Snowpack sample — Loveland Pass, Silver Plume, Colorado, USA (2/11/26, 12:00 PM MST)
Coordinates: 39.663, -105.886
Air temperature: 35 °F
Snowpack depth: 82 cm
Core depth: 20 cm
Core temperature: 17.6 °F
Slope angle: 13°, slope face: 12°
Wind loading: high
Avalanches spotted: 1
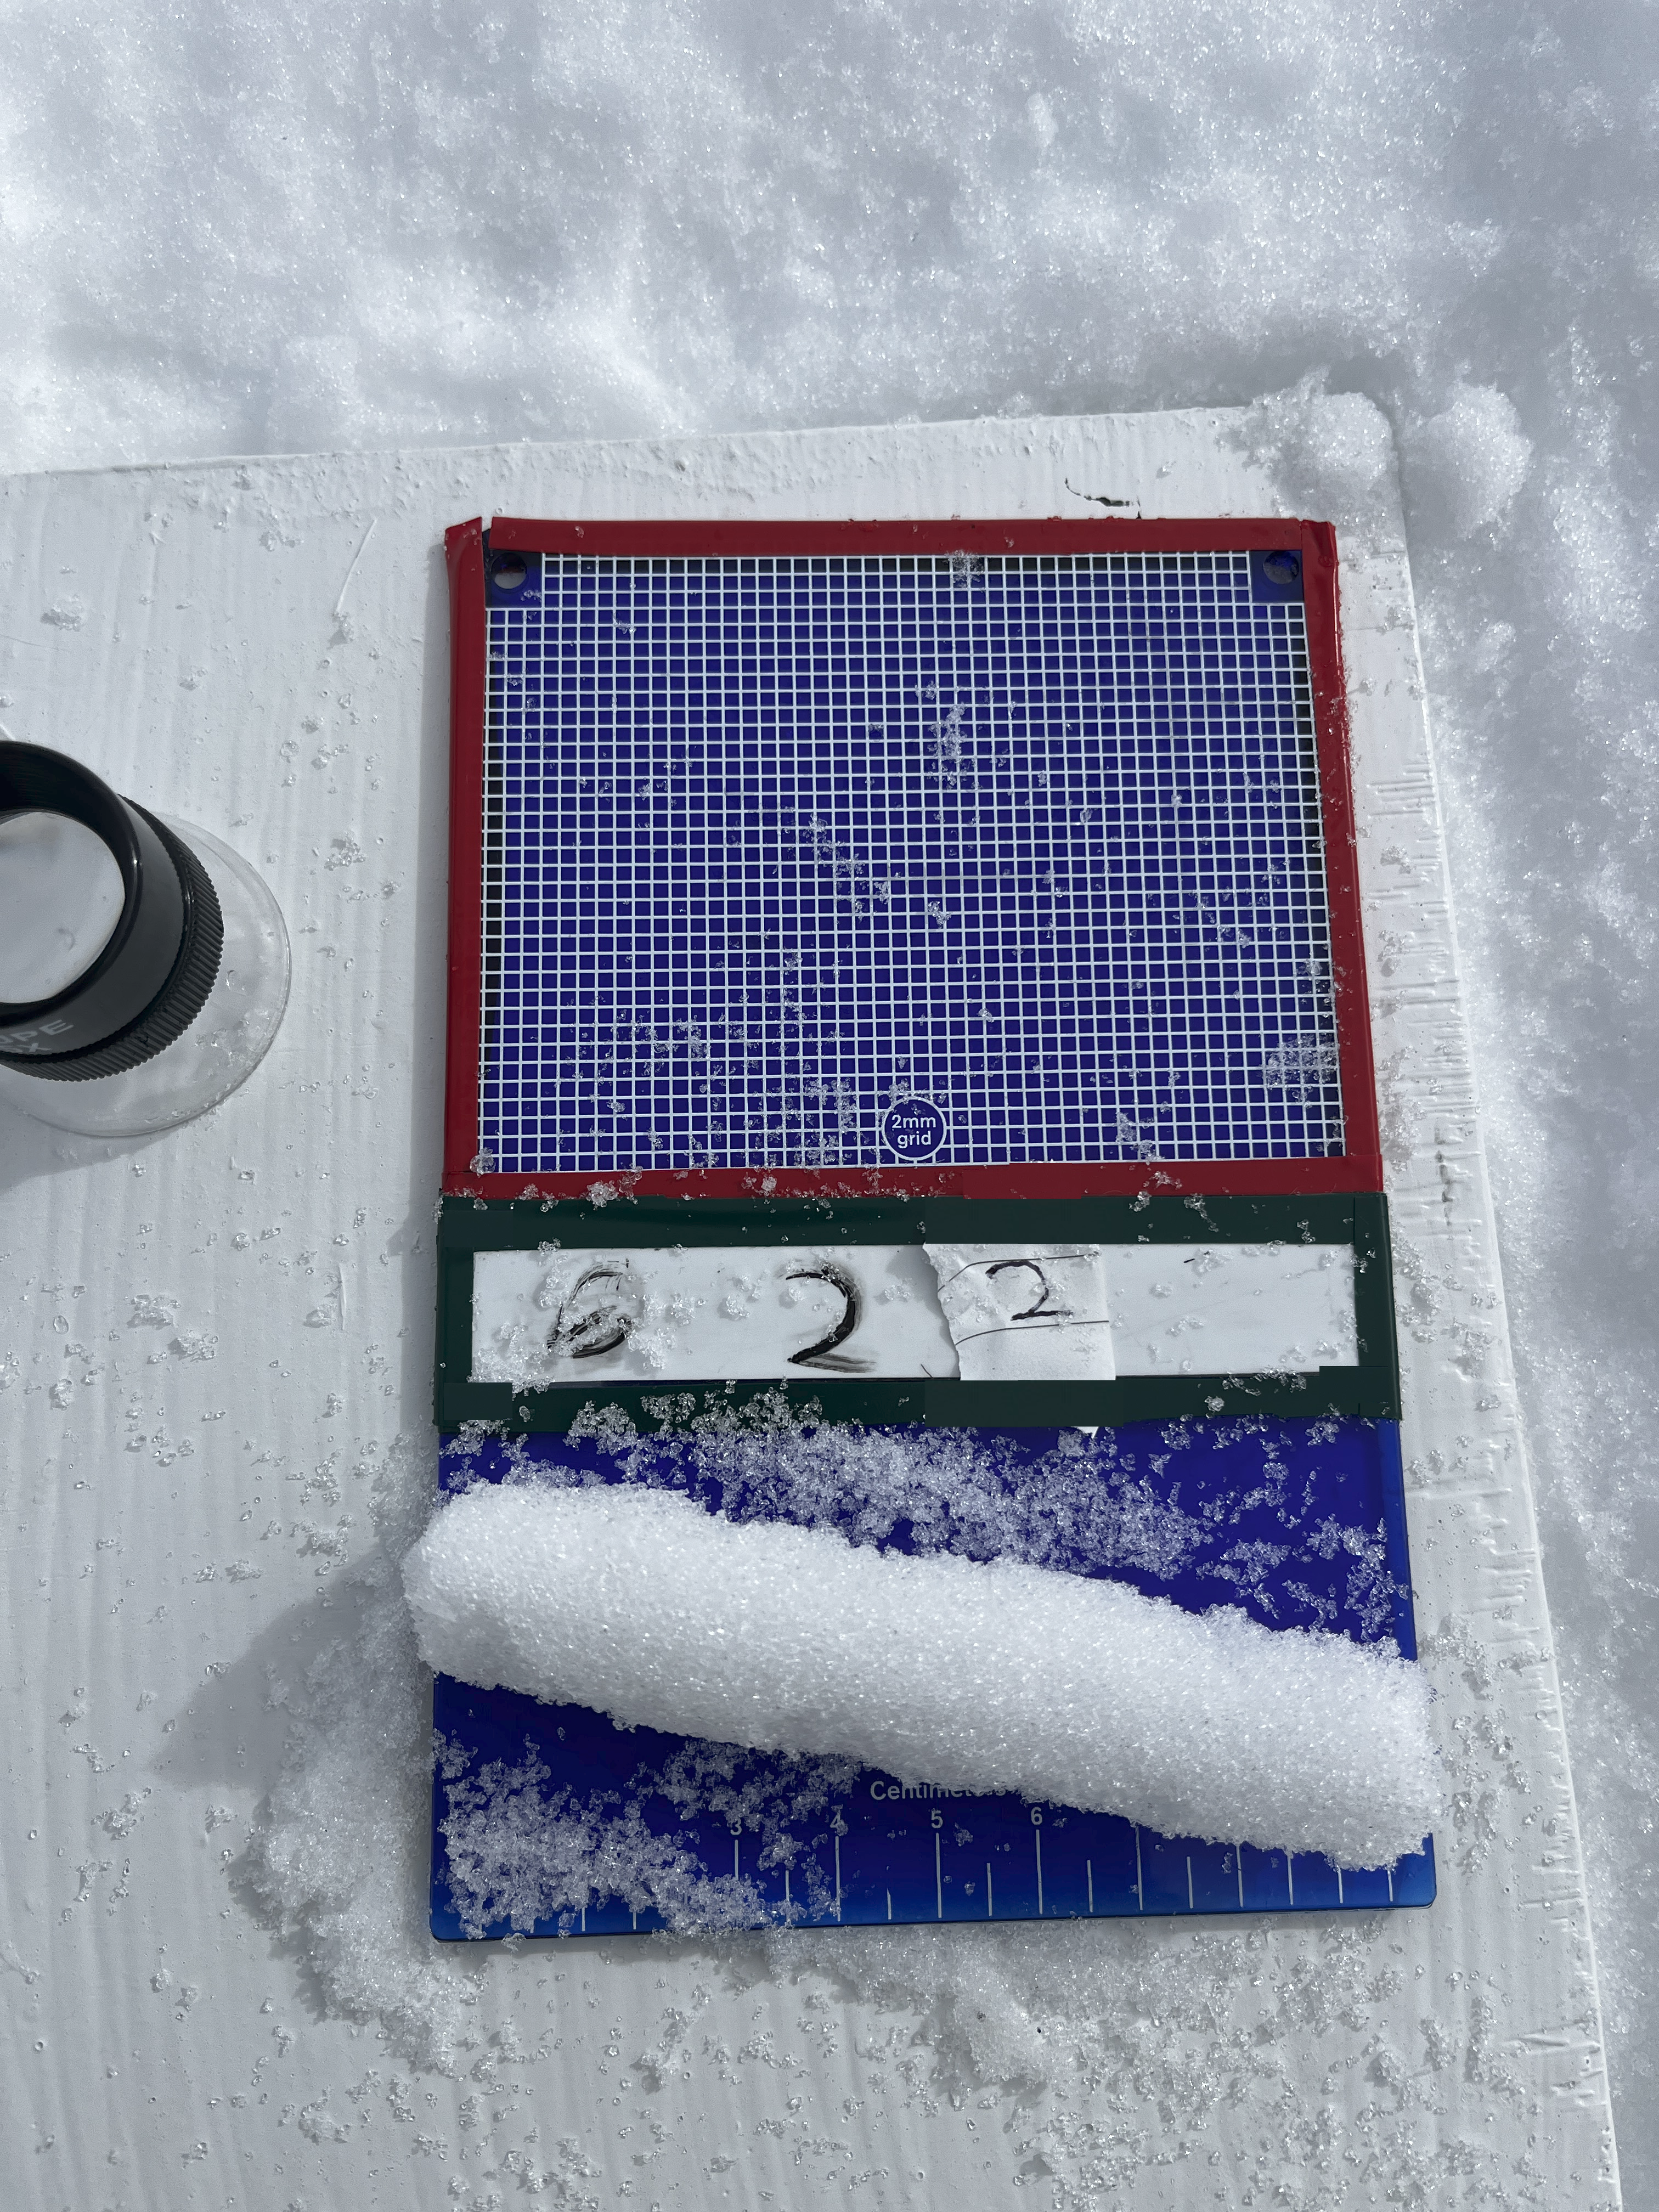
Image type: crystal_card
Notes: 1 small avalanche spotted on the north side of the bowl, lots of wind loading